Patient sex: M
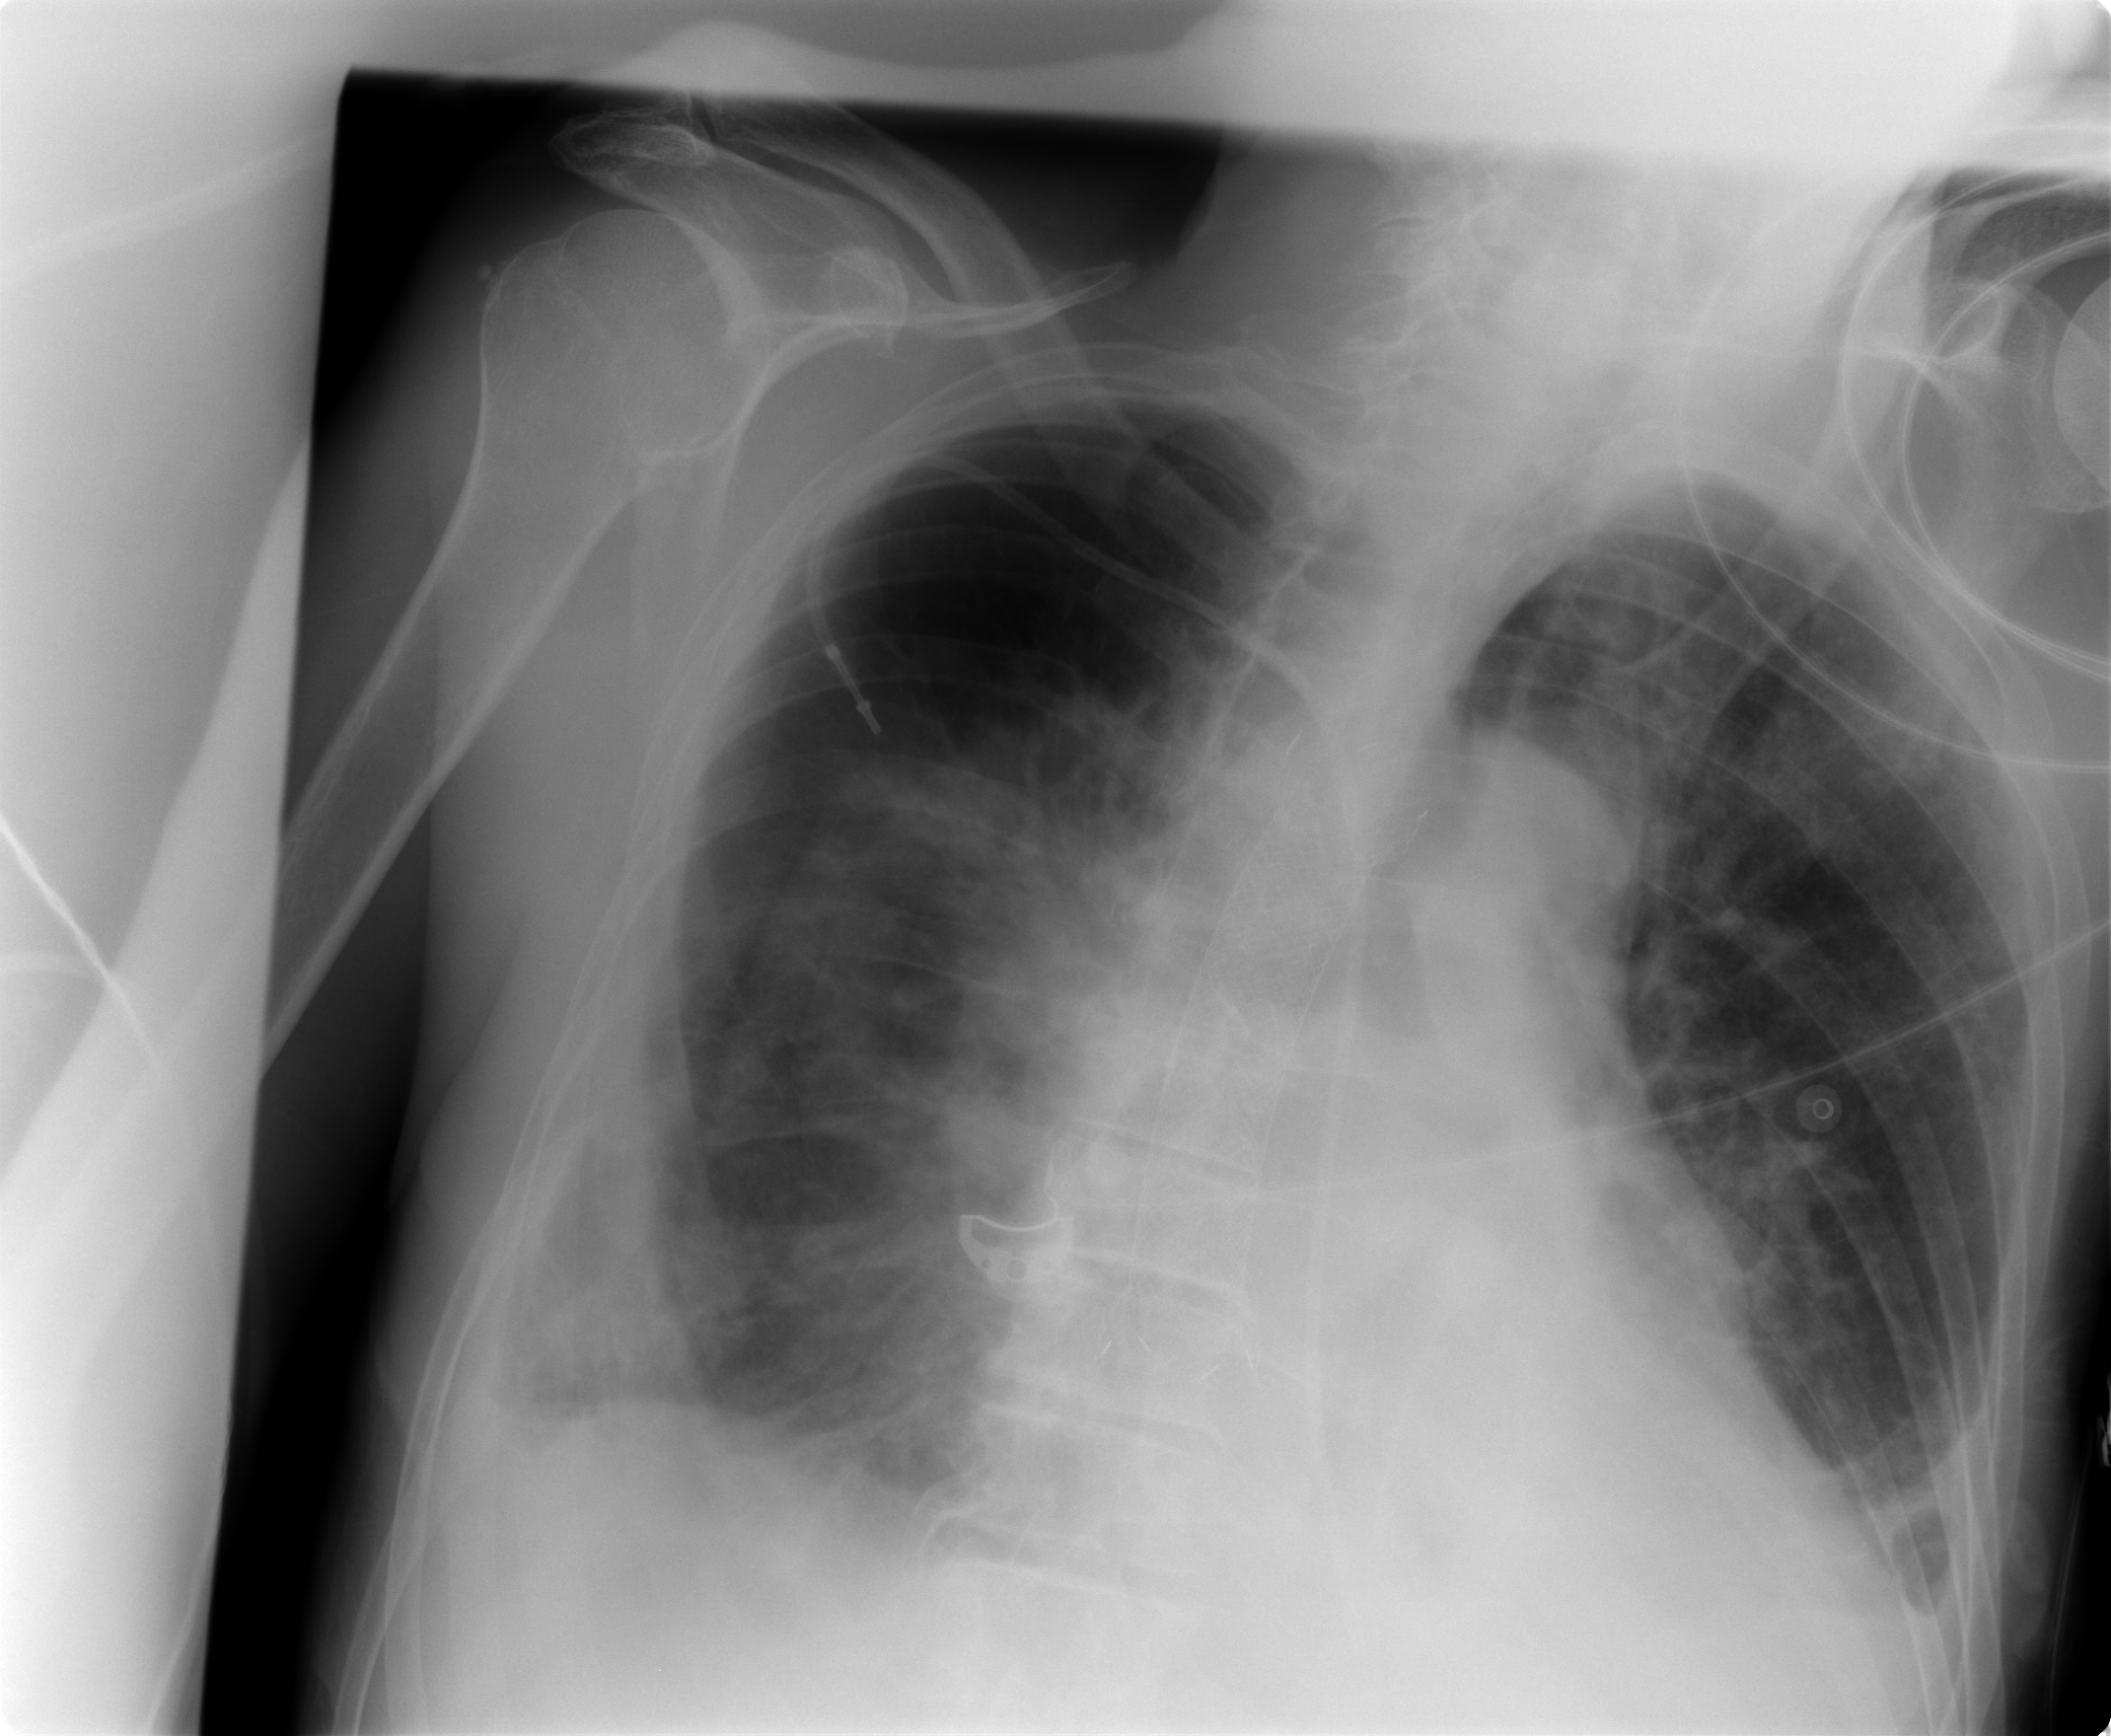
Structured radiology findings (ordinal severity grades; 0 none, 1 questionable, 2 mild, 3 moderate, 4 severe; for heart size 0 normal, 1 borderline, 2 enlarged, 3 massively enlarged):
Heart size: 1
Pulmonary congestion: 2
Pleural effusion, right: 3
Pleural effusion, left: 2
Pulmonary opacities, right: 2
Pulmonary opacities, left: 2
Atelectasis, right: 3
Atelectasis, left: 2